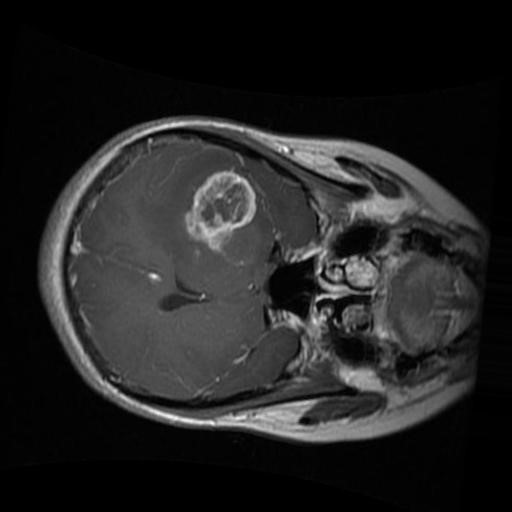
Label: brain_glioma